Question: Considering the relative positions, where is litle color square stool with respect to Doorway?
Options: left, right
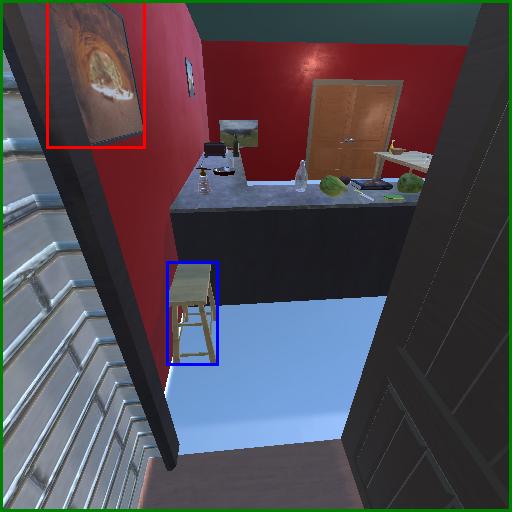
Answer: left